Question: I need to select a data by multiply case statement and sum a value in which case but it's need to group 2 column and result out like this

how to give a result without null and null
this is my query that gave this output in the picture
query :
'''
select
expr1 as Custgroup,
case when YEAR(docdate) = '2013' then SUM(totalamount) else null end as '2013',
case when YEAR(docdate) = '2014' then SUM(totalamount) else null end as '2014',
case when YEAR(docdate) = '2015' then SUM(totalamount) else null end as '2015',
case when YEAR(docdate) = '2016' then SUM(totalamount) else null end as '2016',
case when YEAR(docdate) = '2017' then SUM(totalamount) else null end as '2017',
case when YEAR(docdate) = '2018' then SUM(totalamount) else null end as '2018' from NPHM56.dbo.arinvoiceview
group by expr1, YEAR(docdate)
'''
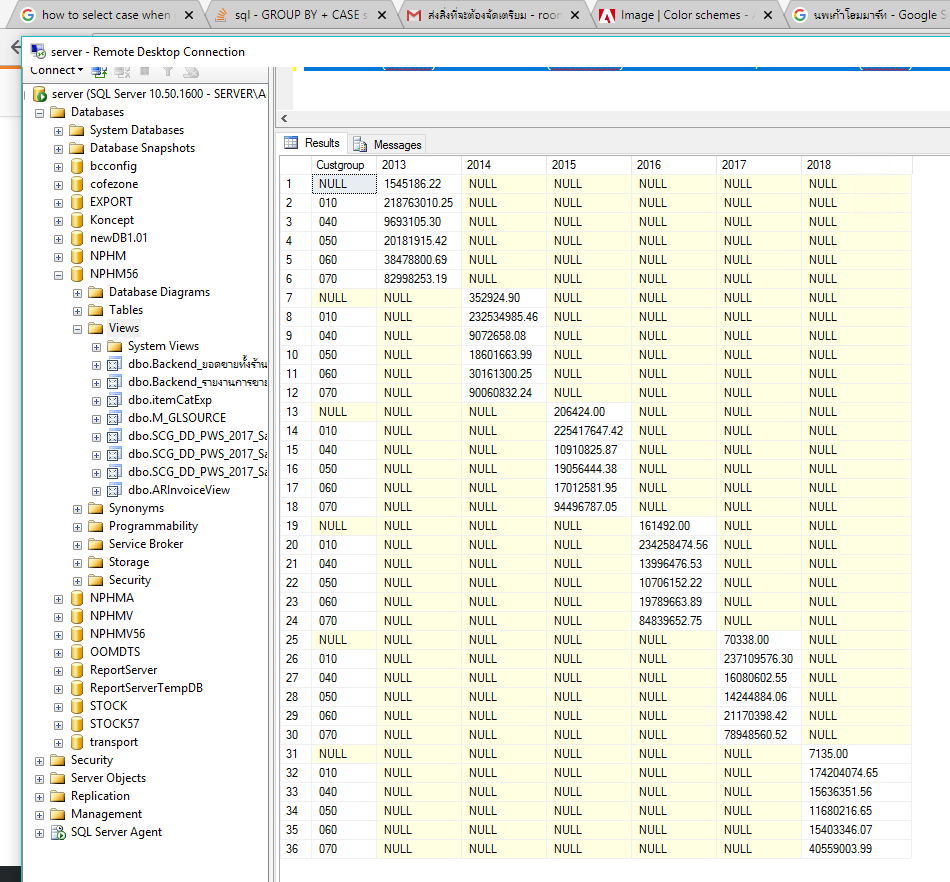
Answer: You can move 'case' expression inside 'Sum' function and 'group by expr1' like below
'''
select
expr1 as Custgroup,
SUM(case when YEAR(docdate) = '2013' then totalamount else 0 end) as '2013',
SUM(case when YEAR(docdate) = '2014' then totalamount else 0 end) as '2014',
SUM(case when YEAR(docdate) = '2015' then totalamount else 0 end) as '2015',
SUM(case when YEAR(docdate) = '2016' then totalamount else 0 end) as '2016',
SUM(case when YEAR(docdate) = '2017' then totalamount else 0 end) as '2017',
SUM(case when YEAR(docdate) = '2018' then totalamount else 0 end) as '2018'
from NPHM56.dbo.arinvoiceview
group by expr1
'''